Field crop: tomato
Growth stage: 1
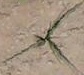
Species: cyperus